Field crop: tomato
Growth stage: 2
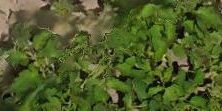
Species: tomato